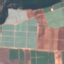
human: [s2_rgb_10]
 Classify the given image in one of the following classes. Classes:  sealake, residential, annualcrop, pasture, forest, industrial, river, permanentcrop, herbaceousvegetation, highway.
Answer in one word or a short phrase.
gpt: PermanentCrop